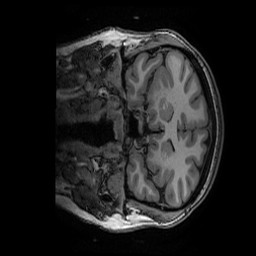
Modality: T1w
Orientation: coronal